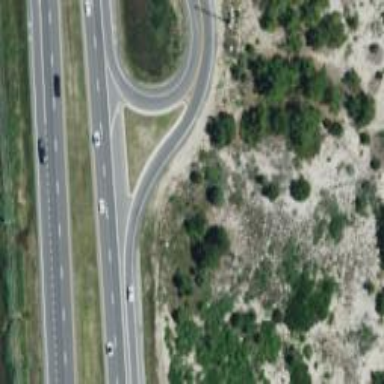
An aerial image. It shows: Asphalt trunk link road.